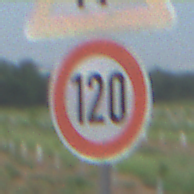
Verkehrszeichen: Geschwindigkeit120
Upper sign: EinseitigVerengteFahrbahnLinks
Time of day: SunriseSunset
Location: Outdoor (Nature)
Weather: PartlyCloudy
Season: NotSpecified
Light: Natural